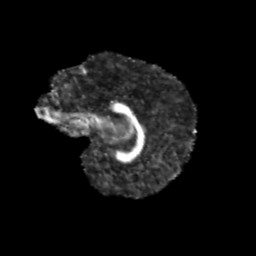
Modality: FA
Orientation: sagittal
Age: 13
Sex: female
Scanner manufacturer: siemens
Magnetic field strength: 3 T
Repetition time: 3.8 s
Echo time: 0.07 s